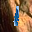
Label: 1